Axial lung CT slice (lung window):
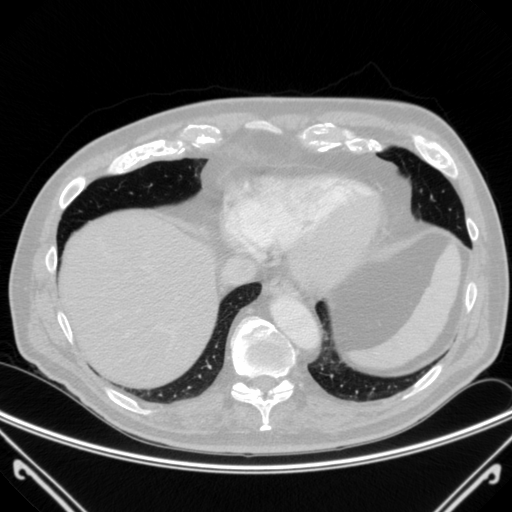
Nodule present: no